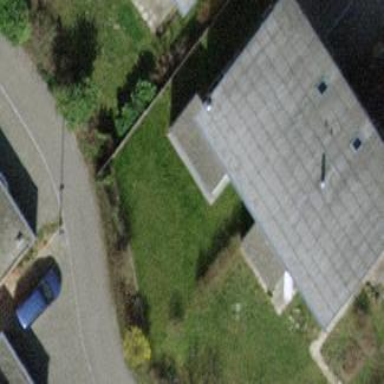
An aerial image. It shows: Semidetached house.